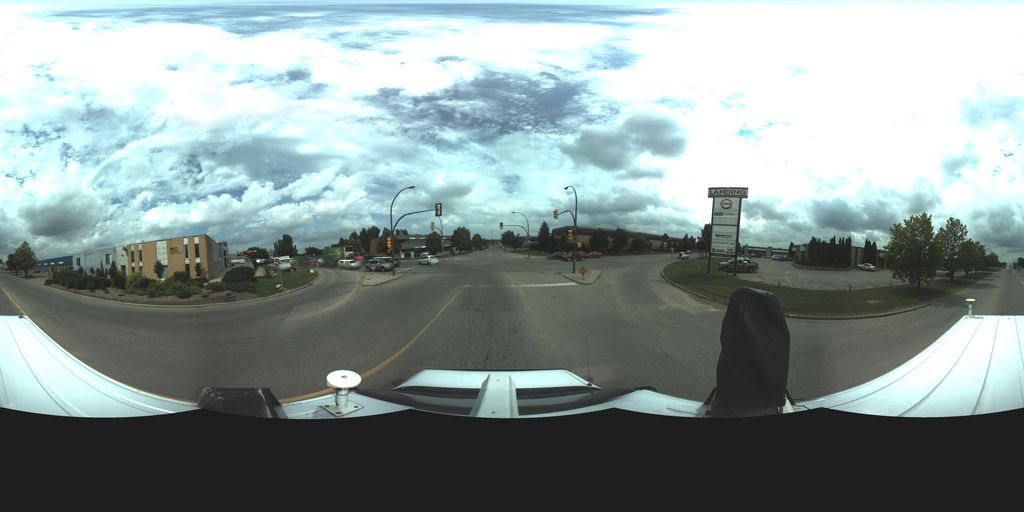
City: saskatoon